Question: I understand for the most part how signing an exe using the Microsoft signtool works. I have an exe (C#) that I want to only run if the file has not been modified, and if I understand correctly, this can verify that. What I don't understand is how to verify the file. If my code to verify the file is built inside the exe I am verifying, couldn't one just decompile the exe, remove the code that checks the file, and re-compile it?
My understanding of code signing is essentially this:

Image credit to:
<URL>
But I don't see how one couldn't just take the mechanism that checks the file's integrity out of the file entirely, and run the program after it has been modified.
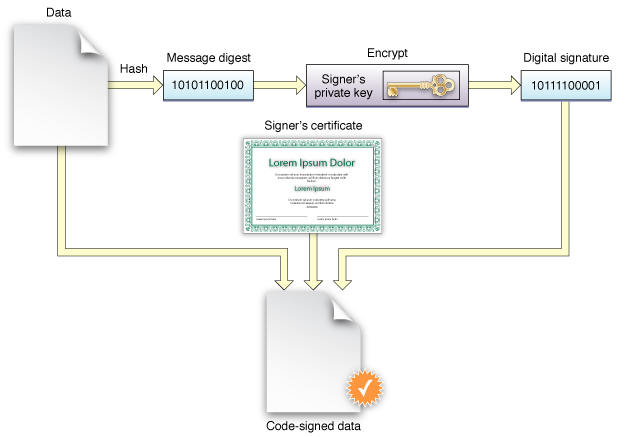
Answer: Yes, someone may do this, but not you are responsible to verify the code. The CLR does it automatically for dlls that have a public key token. If the public key doesn't match the file hash, the CLR will not load the file.
Simply give your exe a strong name and you will be safe.